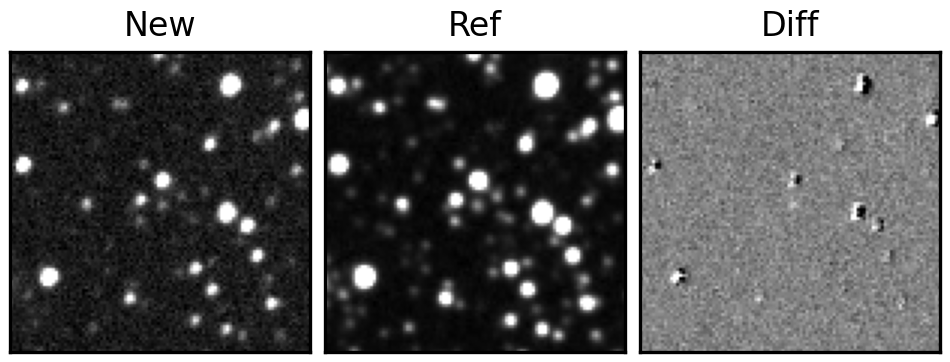
Label: real